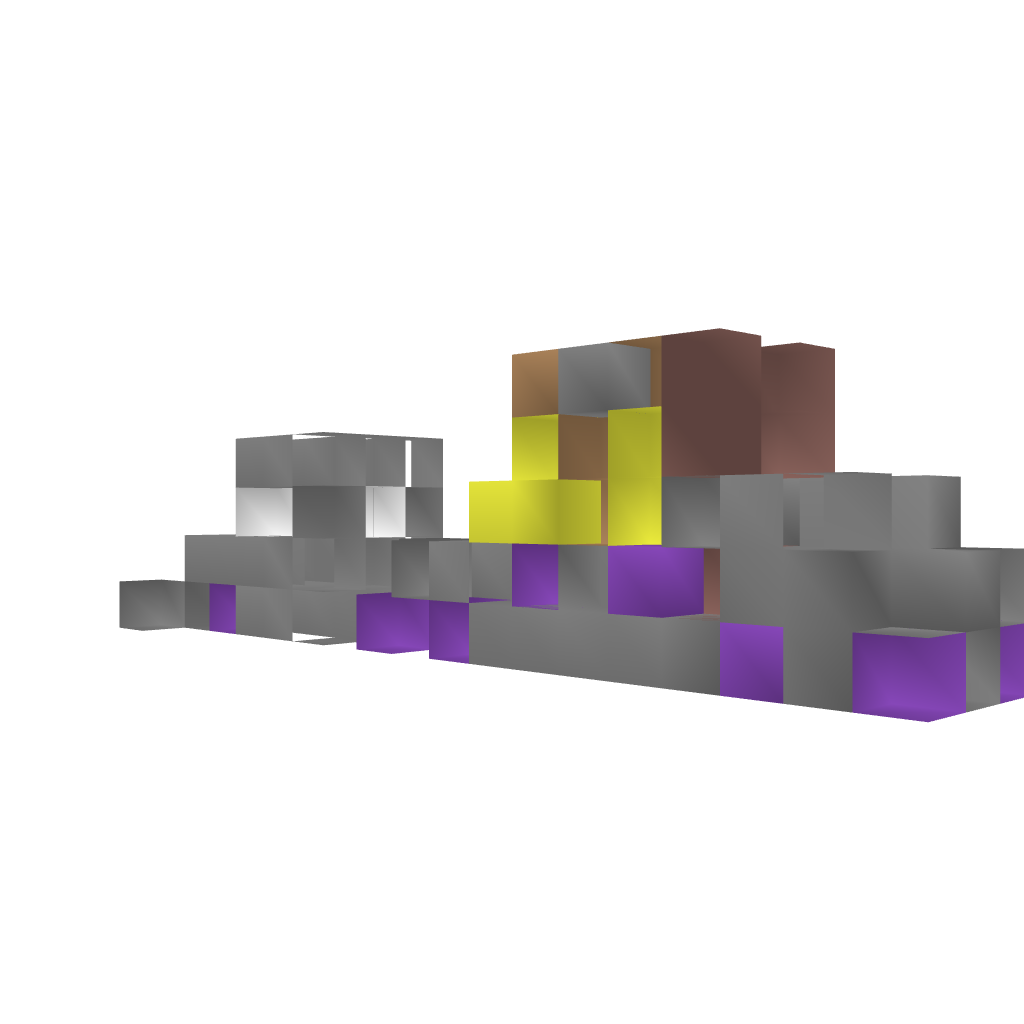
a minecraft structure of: Truck w/ Forklift bad low quality